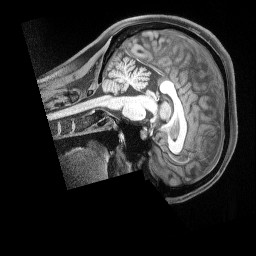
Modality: T1w
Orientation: sagittal
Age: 27
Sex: female
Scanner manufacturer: siemens
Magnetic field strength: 3 T
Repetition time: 2.17 s
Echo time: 0.00169 s